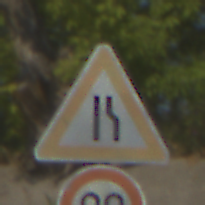
Verkehrszeichen: EinseitigVerengteFahrbahnRechts
Zusatzzeichen unten: Geschwindigkeit80
Umgebung: Outdoor, Nature
Tageszeit: MorningAfternoon
Wetter: PartlyCloudy
Licht: Natural
Jahreszeit: NotSpecified
Kontrast: HighContrast